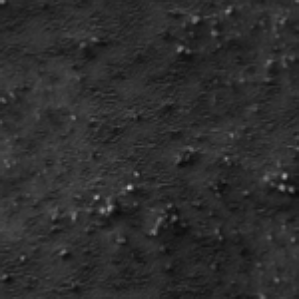
Label: frost